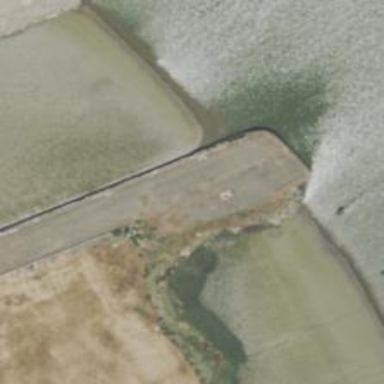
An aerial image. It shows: Breakwater structure.